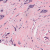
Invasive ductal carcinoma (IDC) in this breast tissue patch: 1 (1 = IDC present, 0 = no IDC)